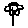
Label: flower